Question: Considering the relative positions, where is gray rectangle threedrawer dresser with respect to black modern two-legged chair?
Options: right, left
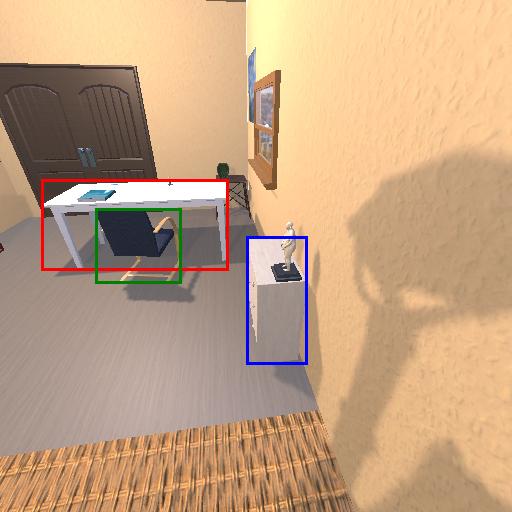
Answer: right